Question: I'm trying to change the background color of my Actionbar, but after referencing the <URL> questions on this site I still can't get their solutions to work.
'''
<resources>
<style name="AppTheme" parent="Theme.AppCompat.Light.DarkActionBar">
<item name="actionBarStyle">@style/ActionBar</item>
<item name="android:windowActionBar">true</item>
</style>
<style name="ActionBar" parent="Widget.AppCompat.ActionBar.Solid">
<item name="background">@color/light_blue_menu_bar</item>
</style>
</resources>
'''
'''
<resources>
...
<color name="blue_semi_transparent_pressed">#80738ffe</color>
<color name="light_blue_menu_bar">#87CEFA</color>
</resources>
'''
'''
<application
android:allowBackup="true"
android:icon="@mipmap/ic_launcher"
android:label="@string/app_name"
android:theme="@style/AppTheme" >
'''
However the ActionBar doesn't appear in of my views. What am I missing?
The solution was to add to styles.xml
'''
<item name="android:windowActionBar">true</item>
'''

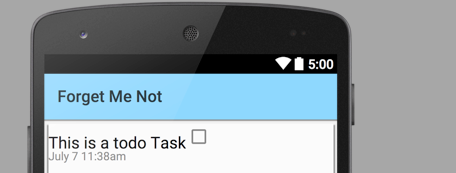
Answer: '''
<style name="AppTheme" parent="@style/Theme.AppCompat.Light.DarkActionBar">
<item name="android:actionBarStyle">@style/ActionBarStyle</item>
<item name="actionBarStyle">@style/ActionBarStyle</item>
<item name="android:windowActionBar">true</item>
</style>
<style name="ActionBarStyle" parent="Widget.AppCompat.ActionBar">
<item name="background">@color/blue</item>
<item name="android:background">@color/blue</item>
</style>
'''